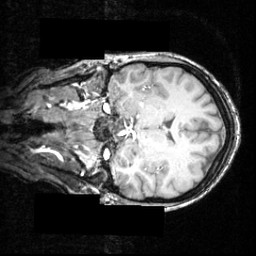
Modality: T1w
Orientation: coronal
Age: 23
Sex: female
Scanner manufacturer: siemens
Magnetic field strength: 3.951 T
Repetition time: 2.5 s
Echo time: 0.00393 s